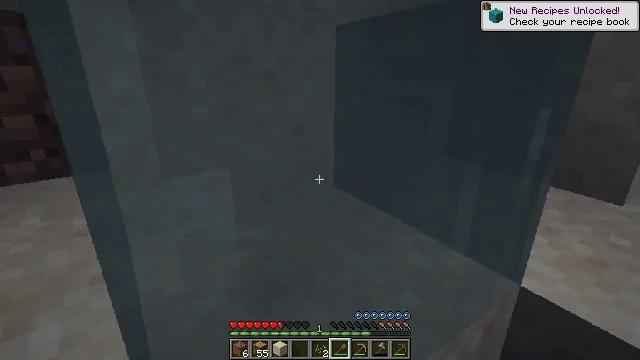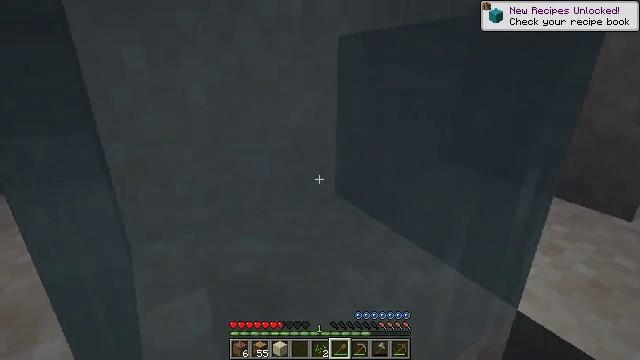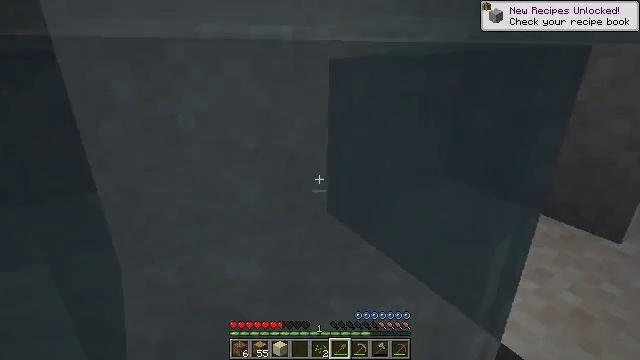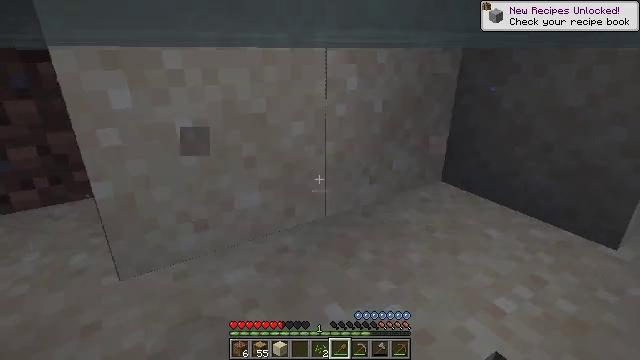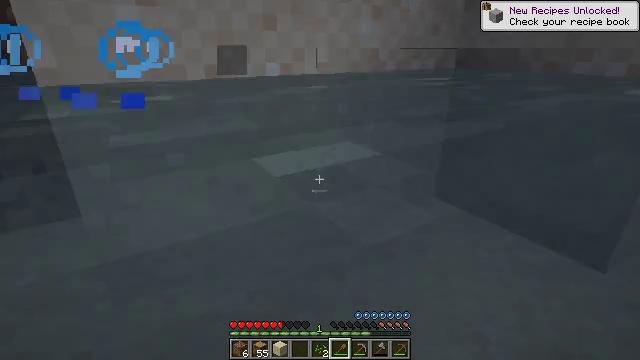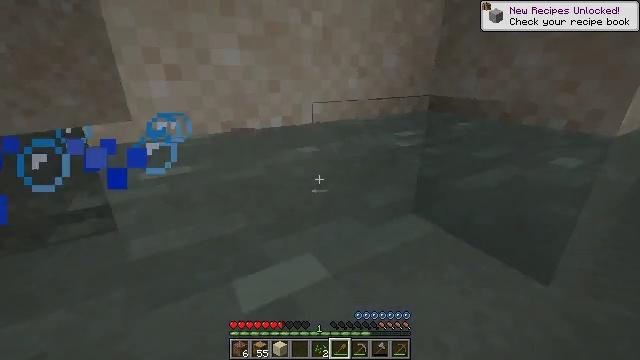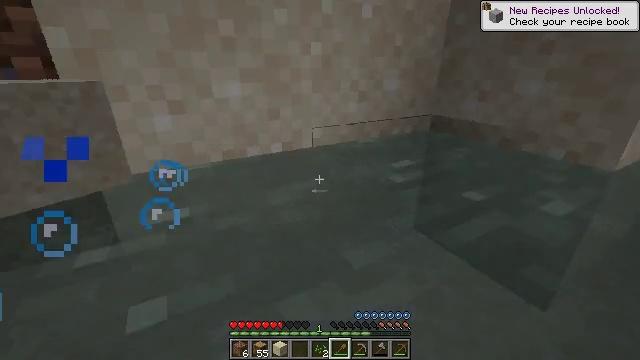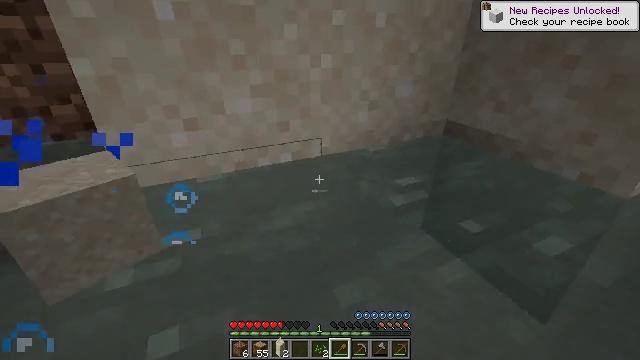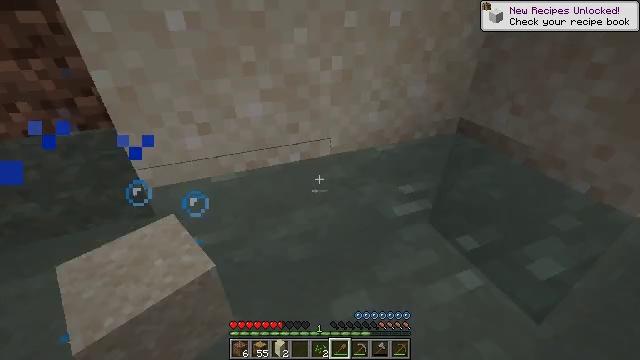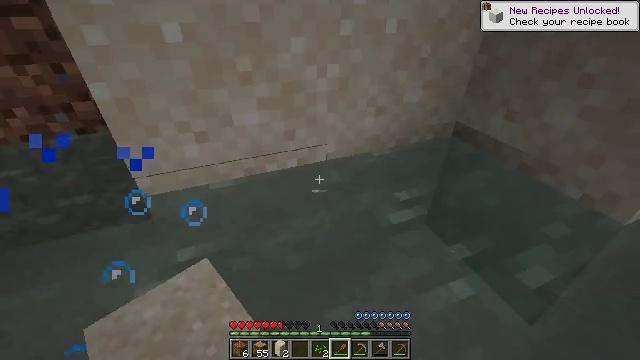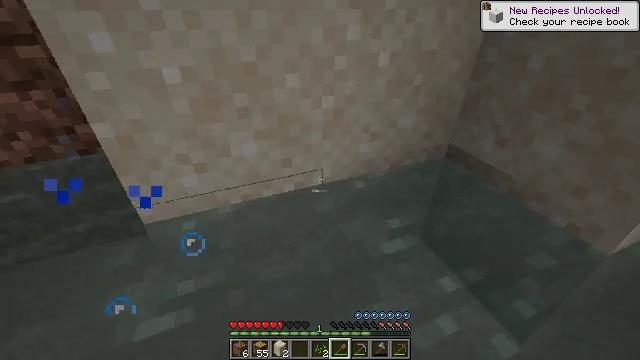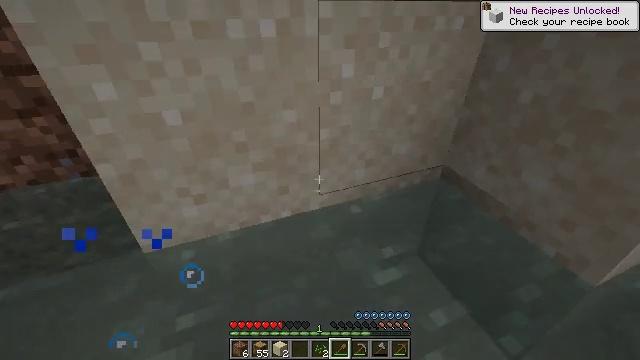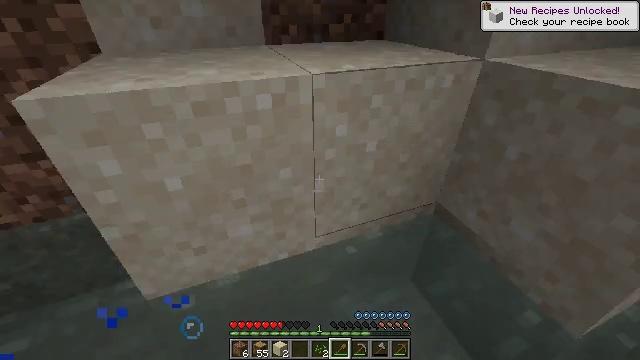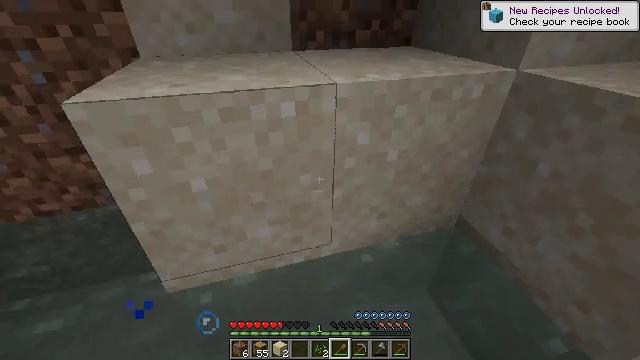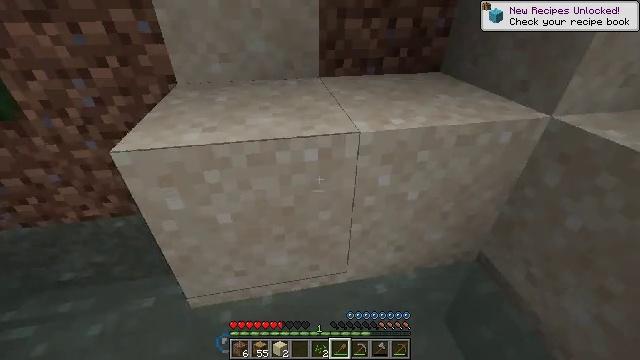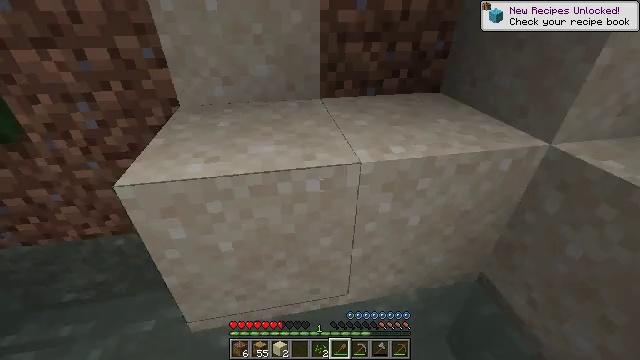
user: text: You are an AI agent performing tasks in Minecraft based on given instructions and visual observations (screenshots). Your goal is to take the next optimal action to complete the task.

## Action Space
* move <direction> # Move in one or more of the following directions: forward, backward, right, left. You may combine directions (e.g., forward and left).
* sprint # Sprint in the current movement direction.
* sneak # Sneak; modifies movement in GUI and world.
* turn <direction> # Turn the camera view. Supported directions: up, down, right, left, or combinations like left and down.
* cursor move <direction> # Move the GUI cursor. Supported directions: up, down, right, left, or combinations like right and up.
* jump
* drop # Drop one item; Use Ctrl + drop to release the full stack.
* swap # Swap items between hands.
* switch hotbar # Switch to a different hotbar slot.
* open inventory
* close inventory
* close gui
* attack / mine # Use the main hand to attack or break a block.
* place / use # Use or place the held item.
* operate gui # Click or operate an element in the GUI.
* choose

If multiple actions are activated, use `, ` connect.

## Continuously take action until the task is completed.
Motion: motion action
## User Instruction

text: Break the sand block.
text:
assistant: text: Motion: move forward, turn left and down, attack / mine, jump
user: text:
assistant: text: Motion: move forward, jump
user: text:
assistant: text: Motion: move forward, jump
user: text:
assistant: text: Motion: move forward, jump
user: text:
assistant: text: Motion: move forward, turn left, jump
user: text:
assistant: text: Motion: move forward, turn left, jump
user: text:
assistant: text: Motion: move forward, turn left and down, jump
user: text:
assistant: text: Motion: move forward, turn left and down, jump
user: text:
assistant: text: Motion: move forward, jump
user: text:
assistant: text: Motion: move forward, jump
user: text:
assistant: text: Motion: move forward, jump
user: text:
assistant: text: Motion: move forward, jump
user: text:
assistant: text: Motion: move forward and move left, turn left, jump
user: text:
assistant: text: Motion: move forward and move left, turn left
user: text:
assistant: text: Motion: move forward and move left, turn up
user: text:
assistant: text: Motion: move forward, turn left and up
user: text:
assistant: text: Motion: turn left and up
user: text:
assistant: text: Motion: turn left and up
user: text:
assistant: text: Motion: turn right and up
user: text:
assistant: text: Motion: turn right
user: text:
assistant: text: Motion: no_op
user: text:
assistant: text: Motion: no_op
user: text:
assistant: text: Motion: turn left
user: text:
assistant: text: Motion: attack / mine
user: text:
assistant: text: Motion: turn up, attack / mine
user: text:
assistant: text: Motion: attack / mine
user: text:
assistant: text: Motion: attack / mine
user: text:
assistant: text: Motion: attack / mine
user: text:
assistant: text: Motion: attack / mine
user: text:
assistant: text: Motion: attack / mine